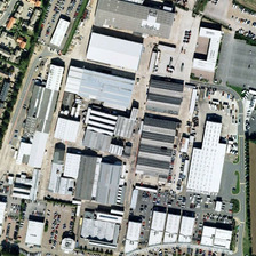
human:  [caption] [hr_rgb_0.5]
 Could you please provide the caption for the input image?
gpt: Any industrialist in the street can do it.

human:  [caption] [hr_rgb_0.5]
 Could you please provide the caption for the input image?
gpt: Houses on Industrial Street

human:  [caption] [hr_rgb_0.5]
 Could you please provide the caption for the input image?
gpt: The street industrials are orderly.

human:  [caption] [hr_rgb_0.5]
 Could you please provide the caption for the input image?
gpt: The industrial houses on the street are in good order.

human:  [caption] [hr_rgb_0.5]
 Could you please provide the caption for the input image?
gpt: The industrial houses on the street are all right.